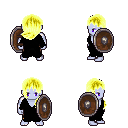
a pixel art fantasy rpg character, male body template, dark elf, purple skin, black robe, gold greaves, gold left-swept hairstyle, shield, four views (front, back, left, right), 2x2 character sprite sheet, small pixel art, hard edges, no anti-aliasing